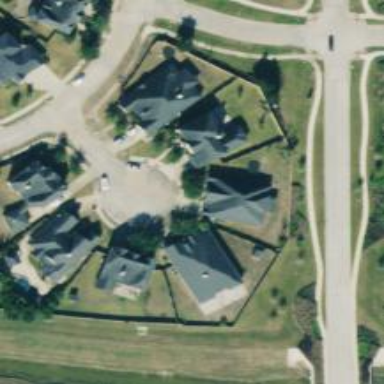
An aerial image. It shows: Turning circle on the road.